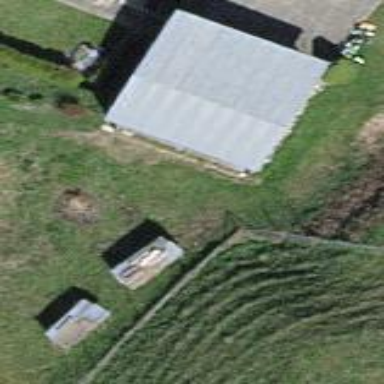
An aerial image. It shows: Garage.